Interaction volume radius: 5 \u00c5
Interaction volume height: 10 \u00c5
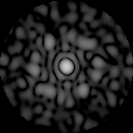
Disorder parameter: 0.8622